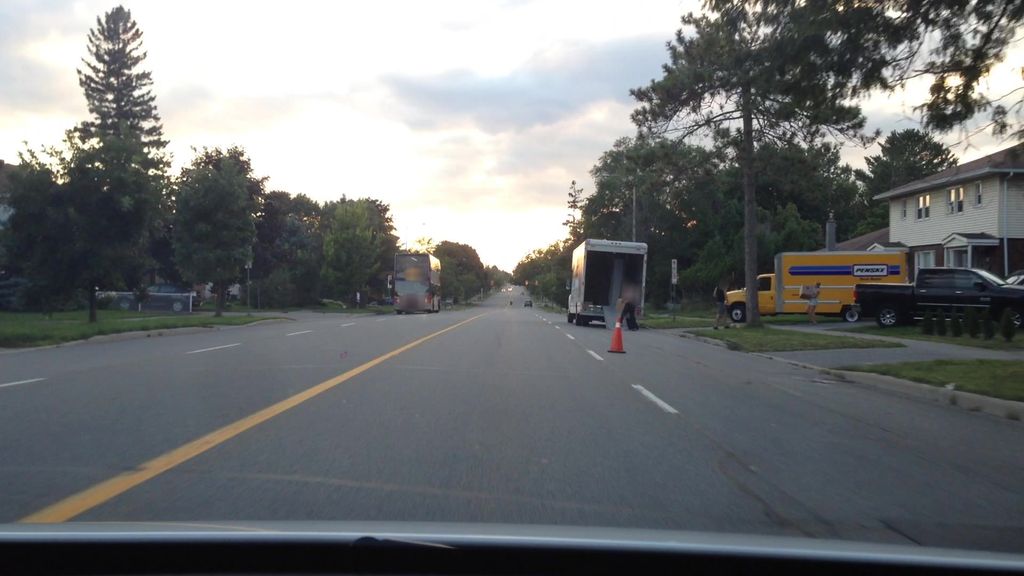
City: ottawa-gatineau